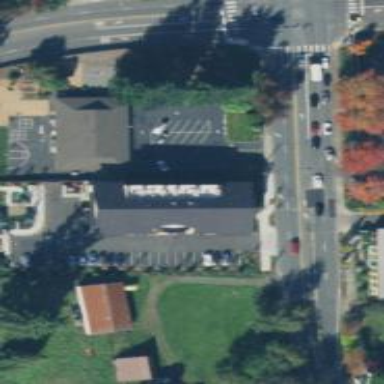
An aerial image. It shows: Kindergarten.